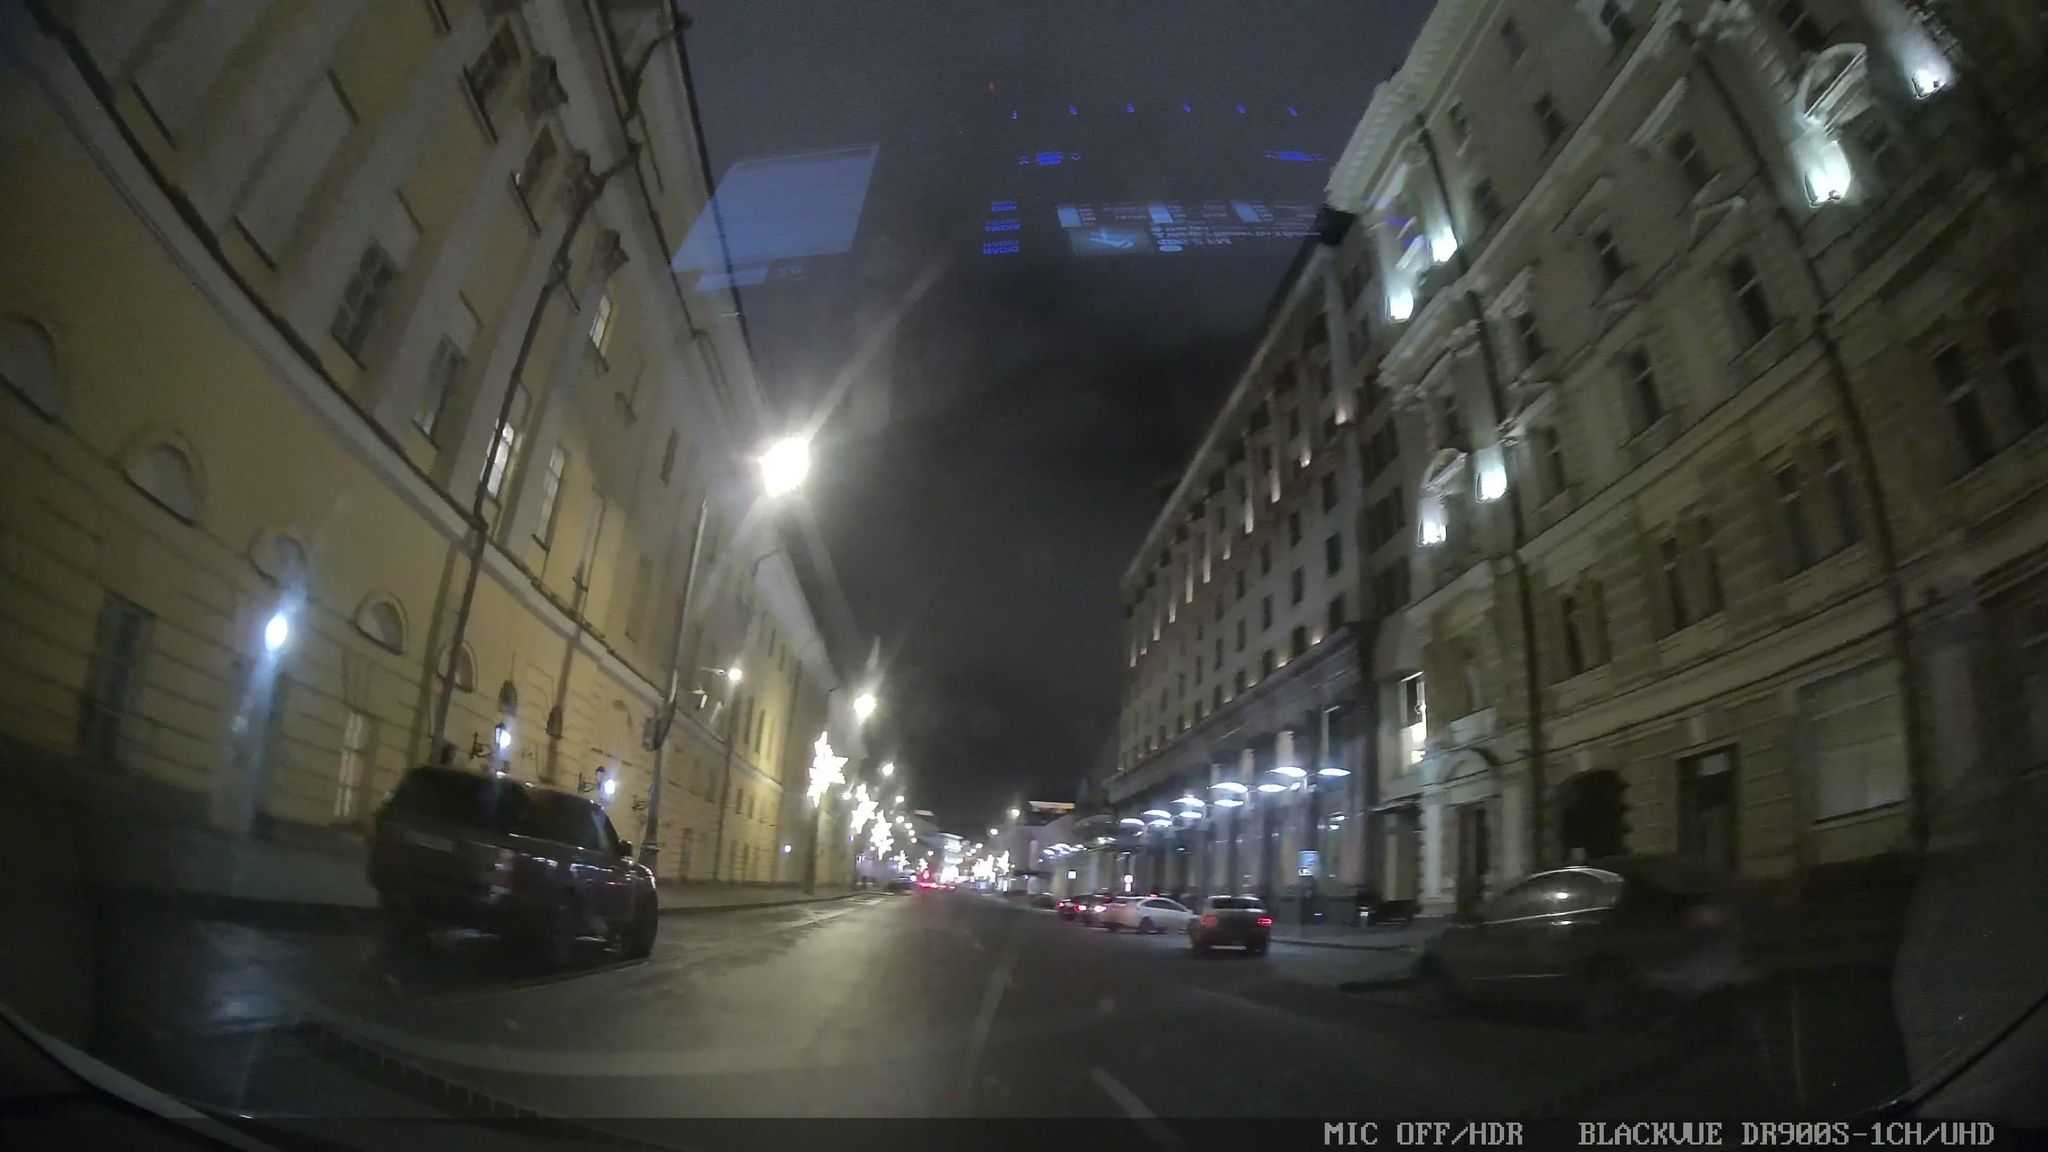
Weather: clear
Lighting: night
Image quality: slightly poor
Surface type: driving surface
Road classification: footway
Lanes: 2
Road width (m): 3.5
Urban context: urban centre
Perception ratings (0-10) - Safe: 2.45, Lively: 5.11, Beautiful: 6.49, Boring: 3.27, Depressing: 2.38, Wealthy: 8.09